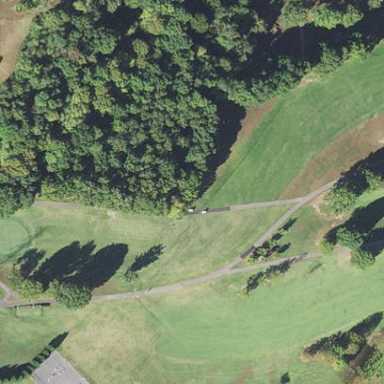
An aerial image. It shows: Area of rough grass used for golf.